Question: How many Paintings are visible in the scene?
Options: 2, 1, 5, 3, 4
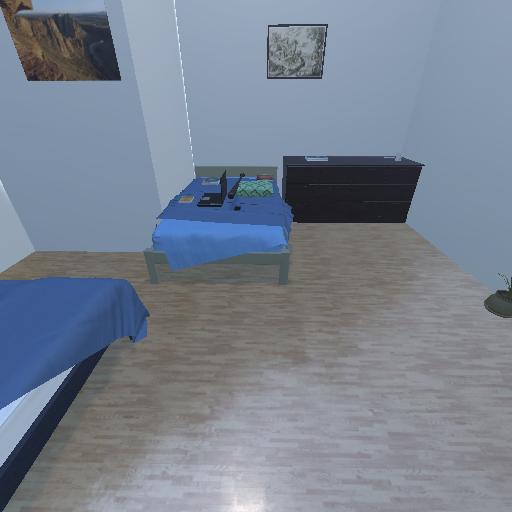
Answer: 2